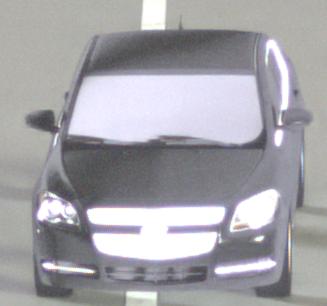
Make: Chevrolet
Model: Malibu 2.4
Detailed model: Malibu
Model produced from: 2012/07
Model produced until: 2014/08
Doors: 4
Color: black
Road condition: dry road
Daytime: midday
Contrast: medium contrast